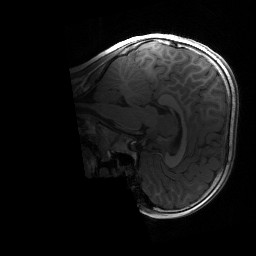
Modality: T1w
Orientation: sagittal
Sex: male
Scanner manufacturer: siemens
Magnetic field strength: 3 T
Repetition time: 1.9 s
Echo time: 0.00243 s